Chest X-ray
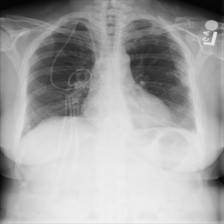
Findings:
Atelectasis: negative
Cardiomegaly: negative
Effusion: negative
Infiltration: negative
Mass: negative
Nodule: negative
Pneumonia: negative
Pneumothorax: negative
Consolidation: negative
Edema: negative
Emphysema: negative
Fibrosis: negative
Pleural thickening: negative
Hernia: negative